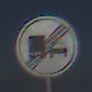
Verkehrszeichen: EndeUeberholverbotKraftfahrzeuge
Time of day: MorningAfternoon
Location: Outdoor (Nature)
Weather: PartlyCloudy
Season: NotSpecified
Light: Natural